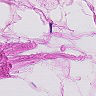
Metastatic tissue present: no